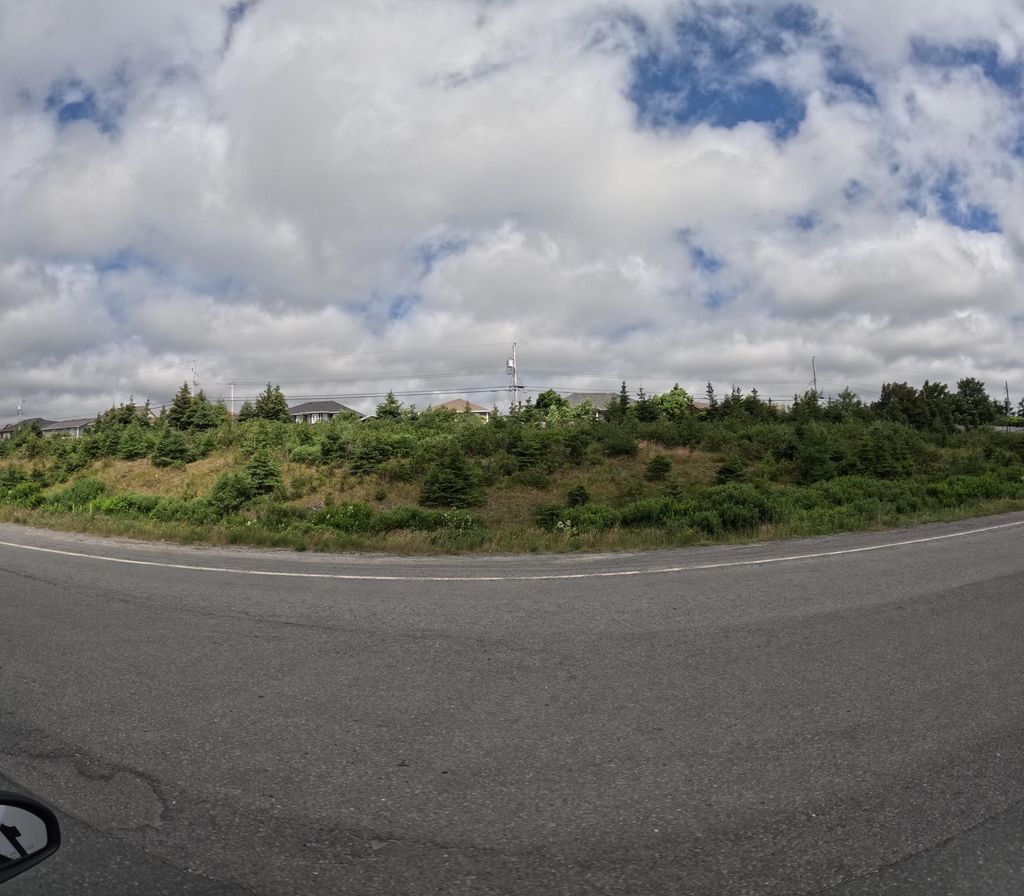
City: st_johns